Current action and preconditions to check: trajectory_clear

Your task: For each precondition in the list above, predict whether it will hold at this action.

Consider the current scene as observed from the mobile robot's camera, and analyze the predicted future states of all dynamic agents (e.g., people, animals, vehicles, or any moving entities) within the NEXT SECOND.

IMPORTANT: Only answer "very likely" if you are absolutely certain—based on strong, clear evidence—that a dynamic agent will violate the precondition in the predicted future state. Do NOT answer "very likely" for unlikely, ambiguous, or low-probability risks.

Ask yourself for each precondition: Is there a high probability, with clear and convincing evidence, that the predicted future states of any dynamic agent will interfere with the predicted future state of the currently executing action within the NEXT SECOND, causing that precondition to fail?

Assess the risk level based on these predictions. Use "likely" or "very likely" if motions create a clear risk of interference.

Use "neutral" or "improbable" if agents are nearby but their predicted paths are clearly diverging or non-conflicting.

Failure Risk Categories: "very improbable", "improbable", "neutral", "likely", "very likely"

Answer Format: Output ONLY the probability_of_failure value from these categories: "very improbable", "improbable", "neutral", "likely", "very likely"

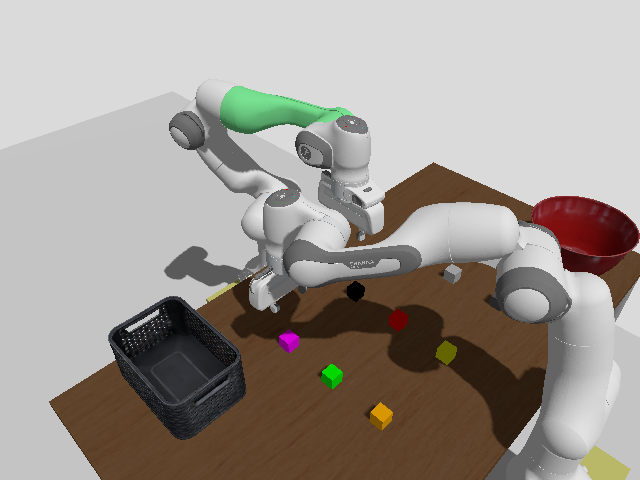

Answer: improbable